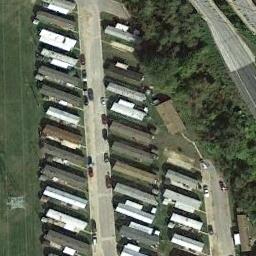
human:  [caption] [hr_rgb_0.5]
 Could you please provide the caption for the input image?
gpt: The mobile home park has some neatly arranged mobile homes along the road and a grove of trees is next to the mobile home park .

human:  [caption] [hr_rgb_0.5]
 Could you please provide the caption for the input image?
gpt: There are hundreds of neatly arranged mobile homes in this area .

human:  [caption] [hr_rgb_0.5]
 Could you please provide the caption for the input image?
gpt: The mobile home park is on the grass next to some trees and road .

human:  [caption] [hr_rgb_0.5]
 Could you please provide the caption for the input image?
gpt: There are some buildings and green trees in the mobile home park .

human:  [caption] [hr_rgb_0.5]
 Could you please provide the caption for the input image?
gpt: Many buildings of different shapes and sizes are in mobile home parks .